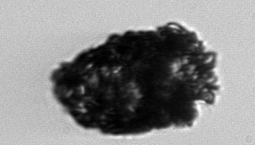
Label: Stenosemella_pacifica